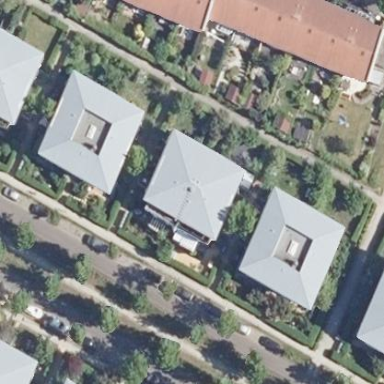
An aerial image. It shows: Hipped roof on apartment building.